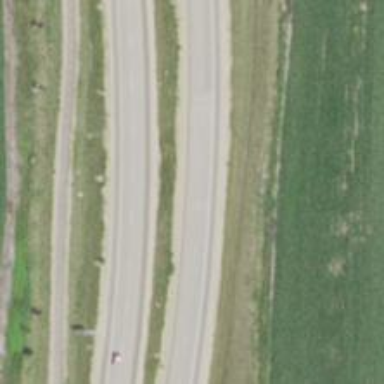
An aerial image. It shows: Asphalt motorway.